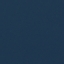
Land use / land cover: SeaLake